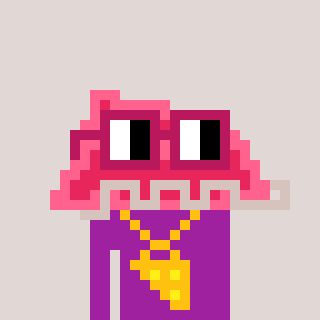
a pixel art character with square dark red glasses, a retainer-shaped head and a magenta-colored body on a warm background